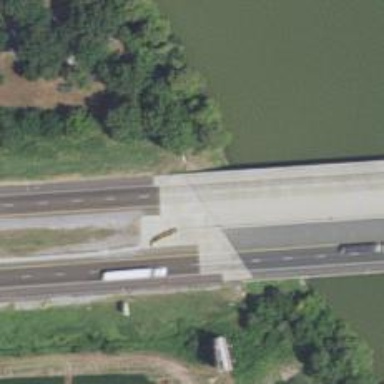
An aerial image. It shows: Beam-structured bridge on motorway.